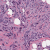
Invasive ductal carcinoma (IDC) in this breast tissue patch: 1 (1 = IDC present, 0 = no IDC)